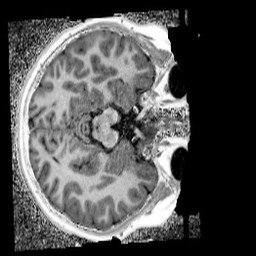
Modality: UNIT1_denoised
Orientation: axial
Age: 9
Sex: female
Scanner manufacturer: siemens
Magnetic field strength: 3 T
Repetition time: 4 s
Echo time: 0.00299 s